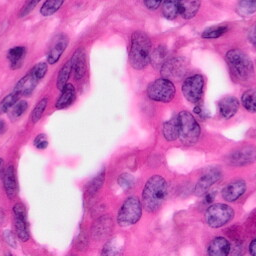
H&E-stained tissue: Pancreatic